Interaction volume radius: 5 \u00c5
Interaction volume height: 10 \u00c5
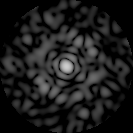
Disorder parameter: 0.82